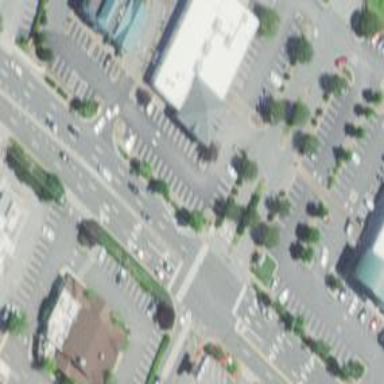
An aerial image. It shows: Retail building.